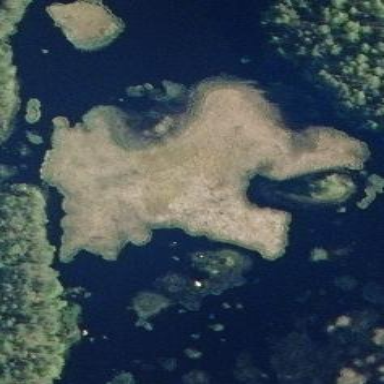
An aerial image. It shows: Islet.